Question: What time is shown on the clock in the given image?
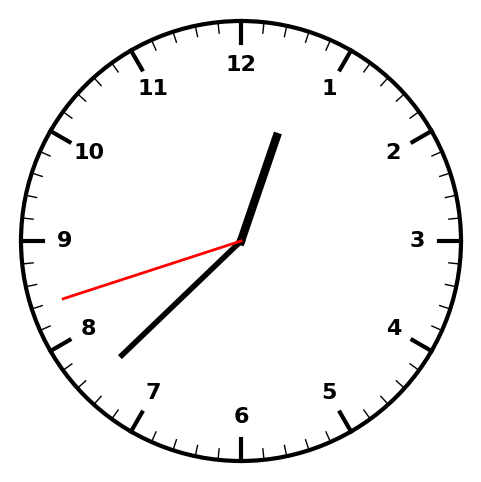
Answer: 12:37:42